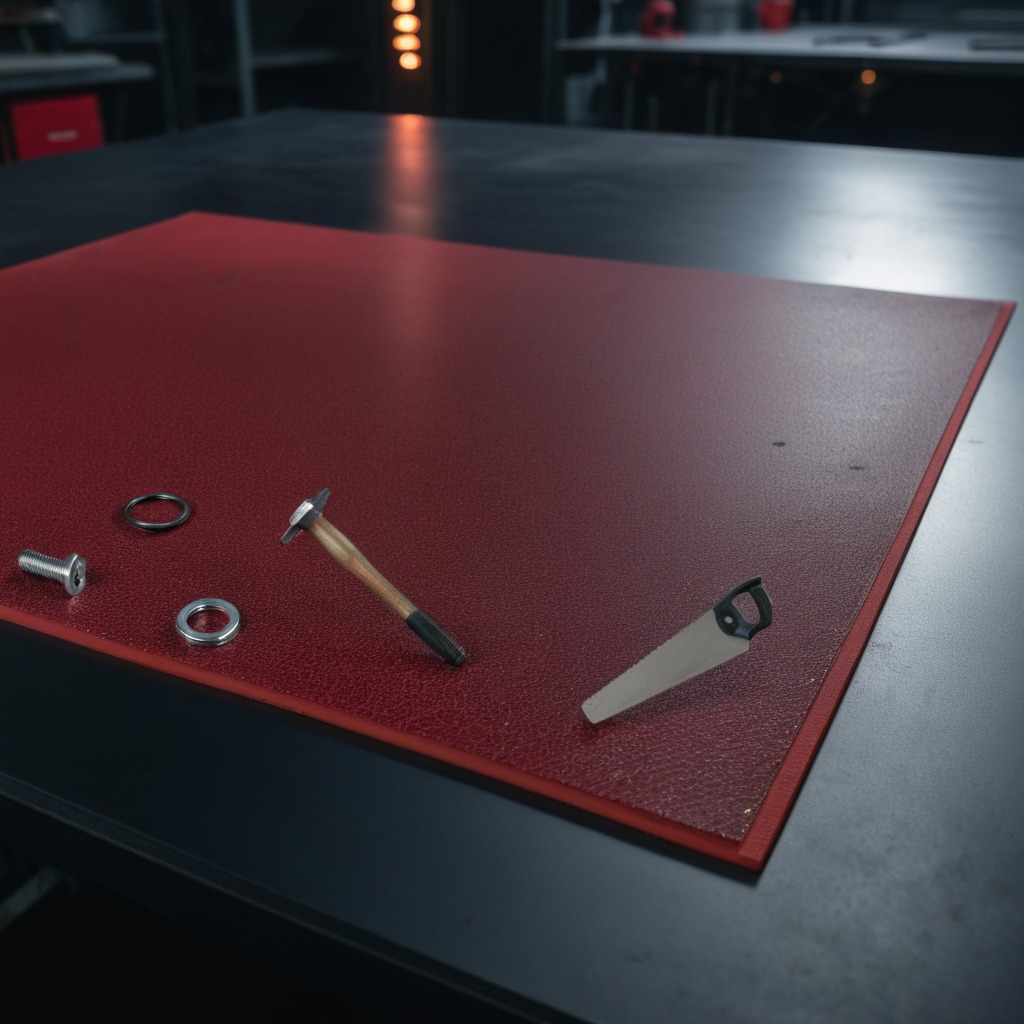
A rubber Oring, a flat metal washer, a hammer, a metal machine screw, and a handheld metal saw are lying on the clean granite tabletop.